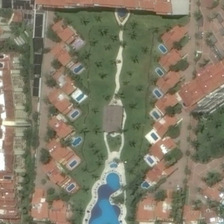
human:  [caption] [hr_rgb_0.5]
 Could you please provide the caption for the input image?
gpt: many buildings and some green trees are in a resort with a swimming pool .

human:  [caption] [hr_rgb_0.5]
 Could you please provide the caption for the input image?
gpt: many buildings and some green trees are in a resort with a swimming pool .

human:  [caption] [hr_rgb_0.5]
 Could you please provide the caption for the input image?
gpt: many buildings and some green trees are in a resort with a swimming pool .

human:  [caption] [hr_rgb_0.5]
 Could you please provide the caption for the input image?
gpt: many buildings and some green trees are in a resort with a swimming pool .

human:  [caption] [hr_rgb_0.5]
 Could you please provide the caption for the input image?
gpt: many buildings and some green trees are in a resort with a swimming pool .